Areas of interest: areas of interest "Library"
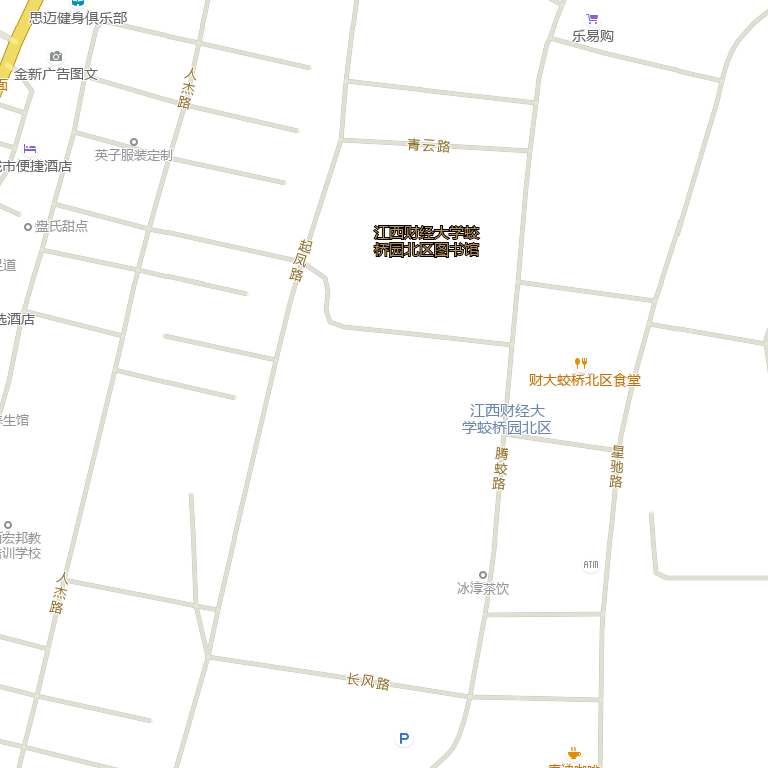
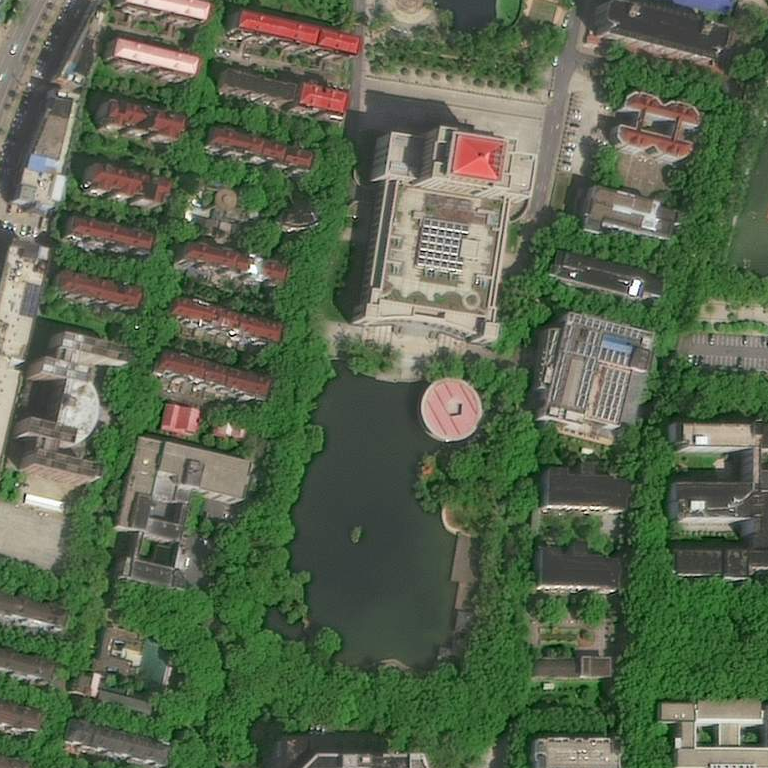